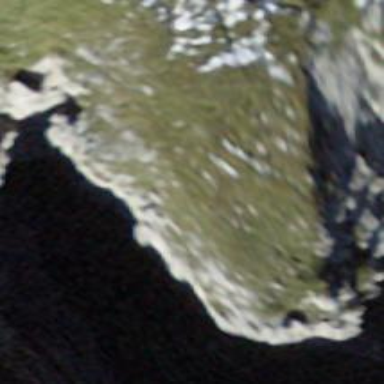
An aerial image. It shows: Cliff in nature.